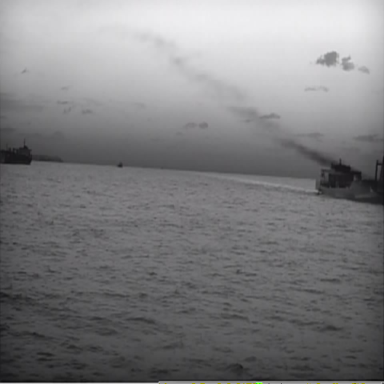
There are two liners in the infrared image.